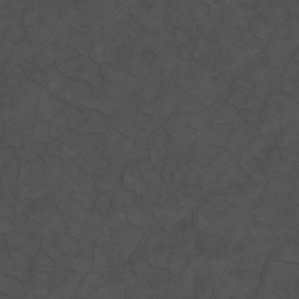
Label: non_frost